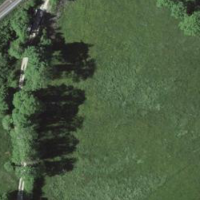
EUNIS habitat code: 52
Species observed at this site:
Silene dioica